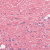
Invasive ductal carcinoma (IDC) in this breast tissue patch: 1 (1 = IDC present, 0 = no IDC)